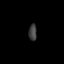
Tissue: prostate
Cell type: Fibroblasts
Senescence score: 0.7341
Nuclear area (px): 130
Mean DAPI intensity: 62.492